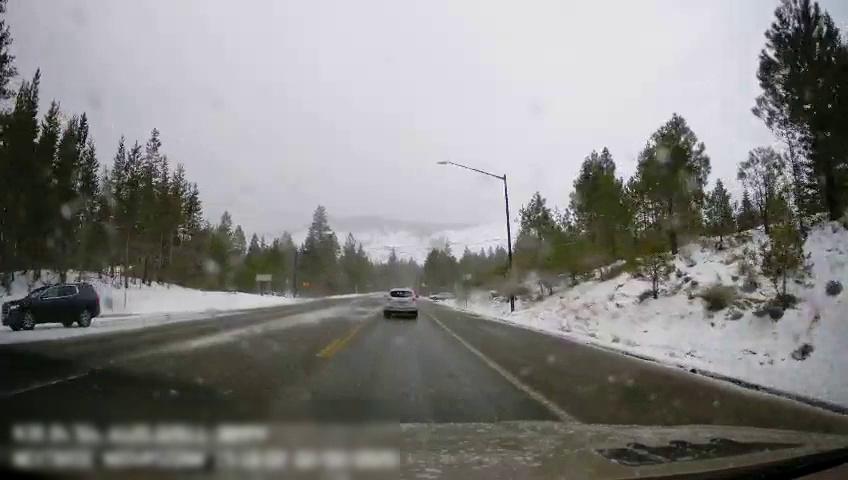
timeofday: Day
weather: Snowy
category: Drivable Space
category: Vehicles | SUV
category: Vehicles | SUV
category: Vehicles | Car
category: Lanes | Alternate Lane
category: Lanes | Opposite Lane
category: Lanes | Opposite Lane
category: Lanes | Alternate Lane